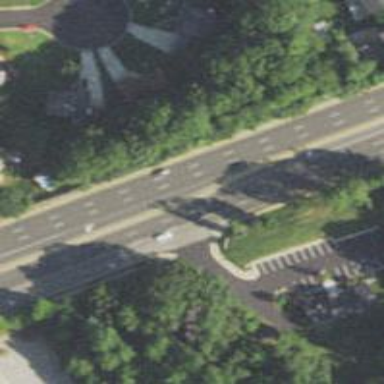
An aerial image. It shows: Unmarked crossing on footway.